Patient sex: F
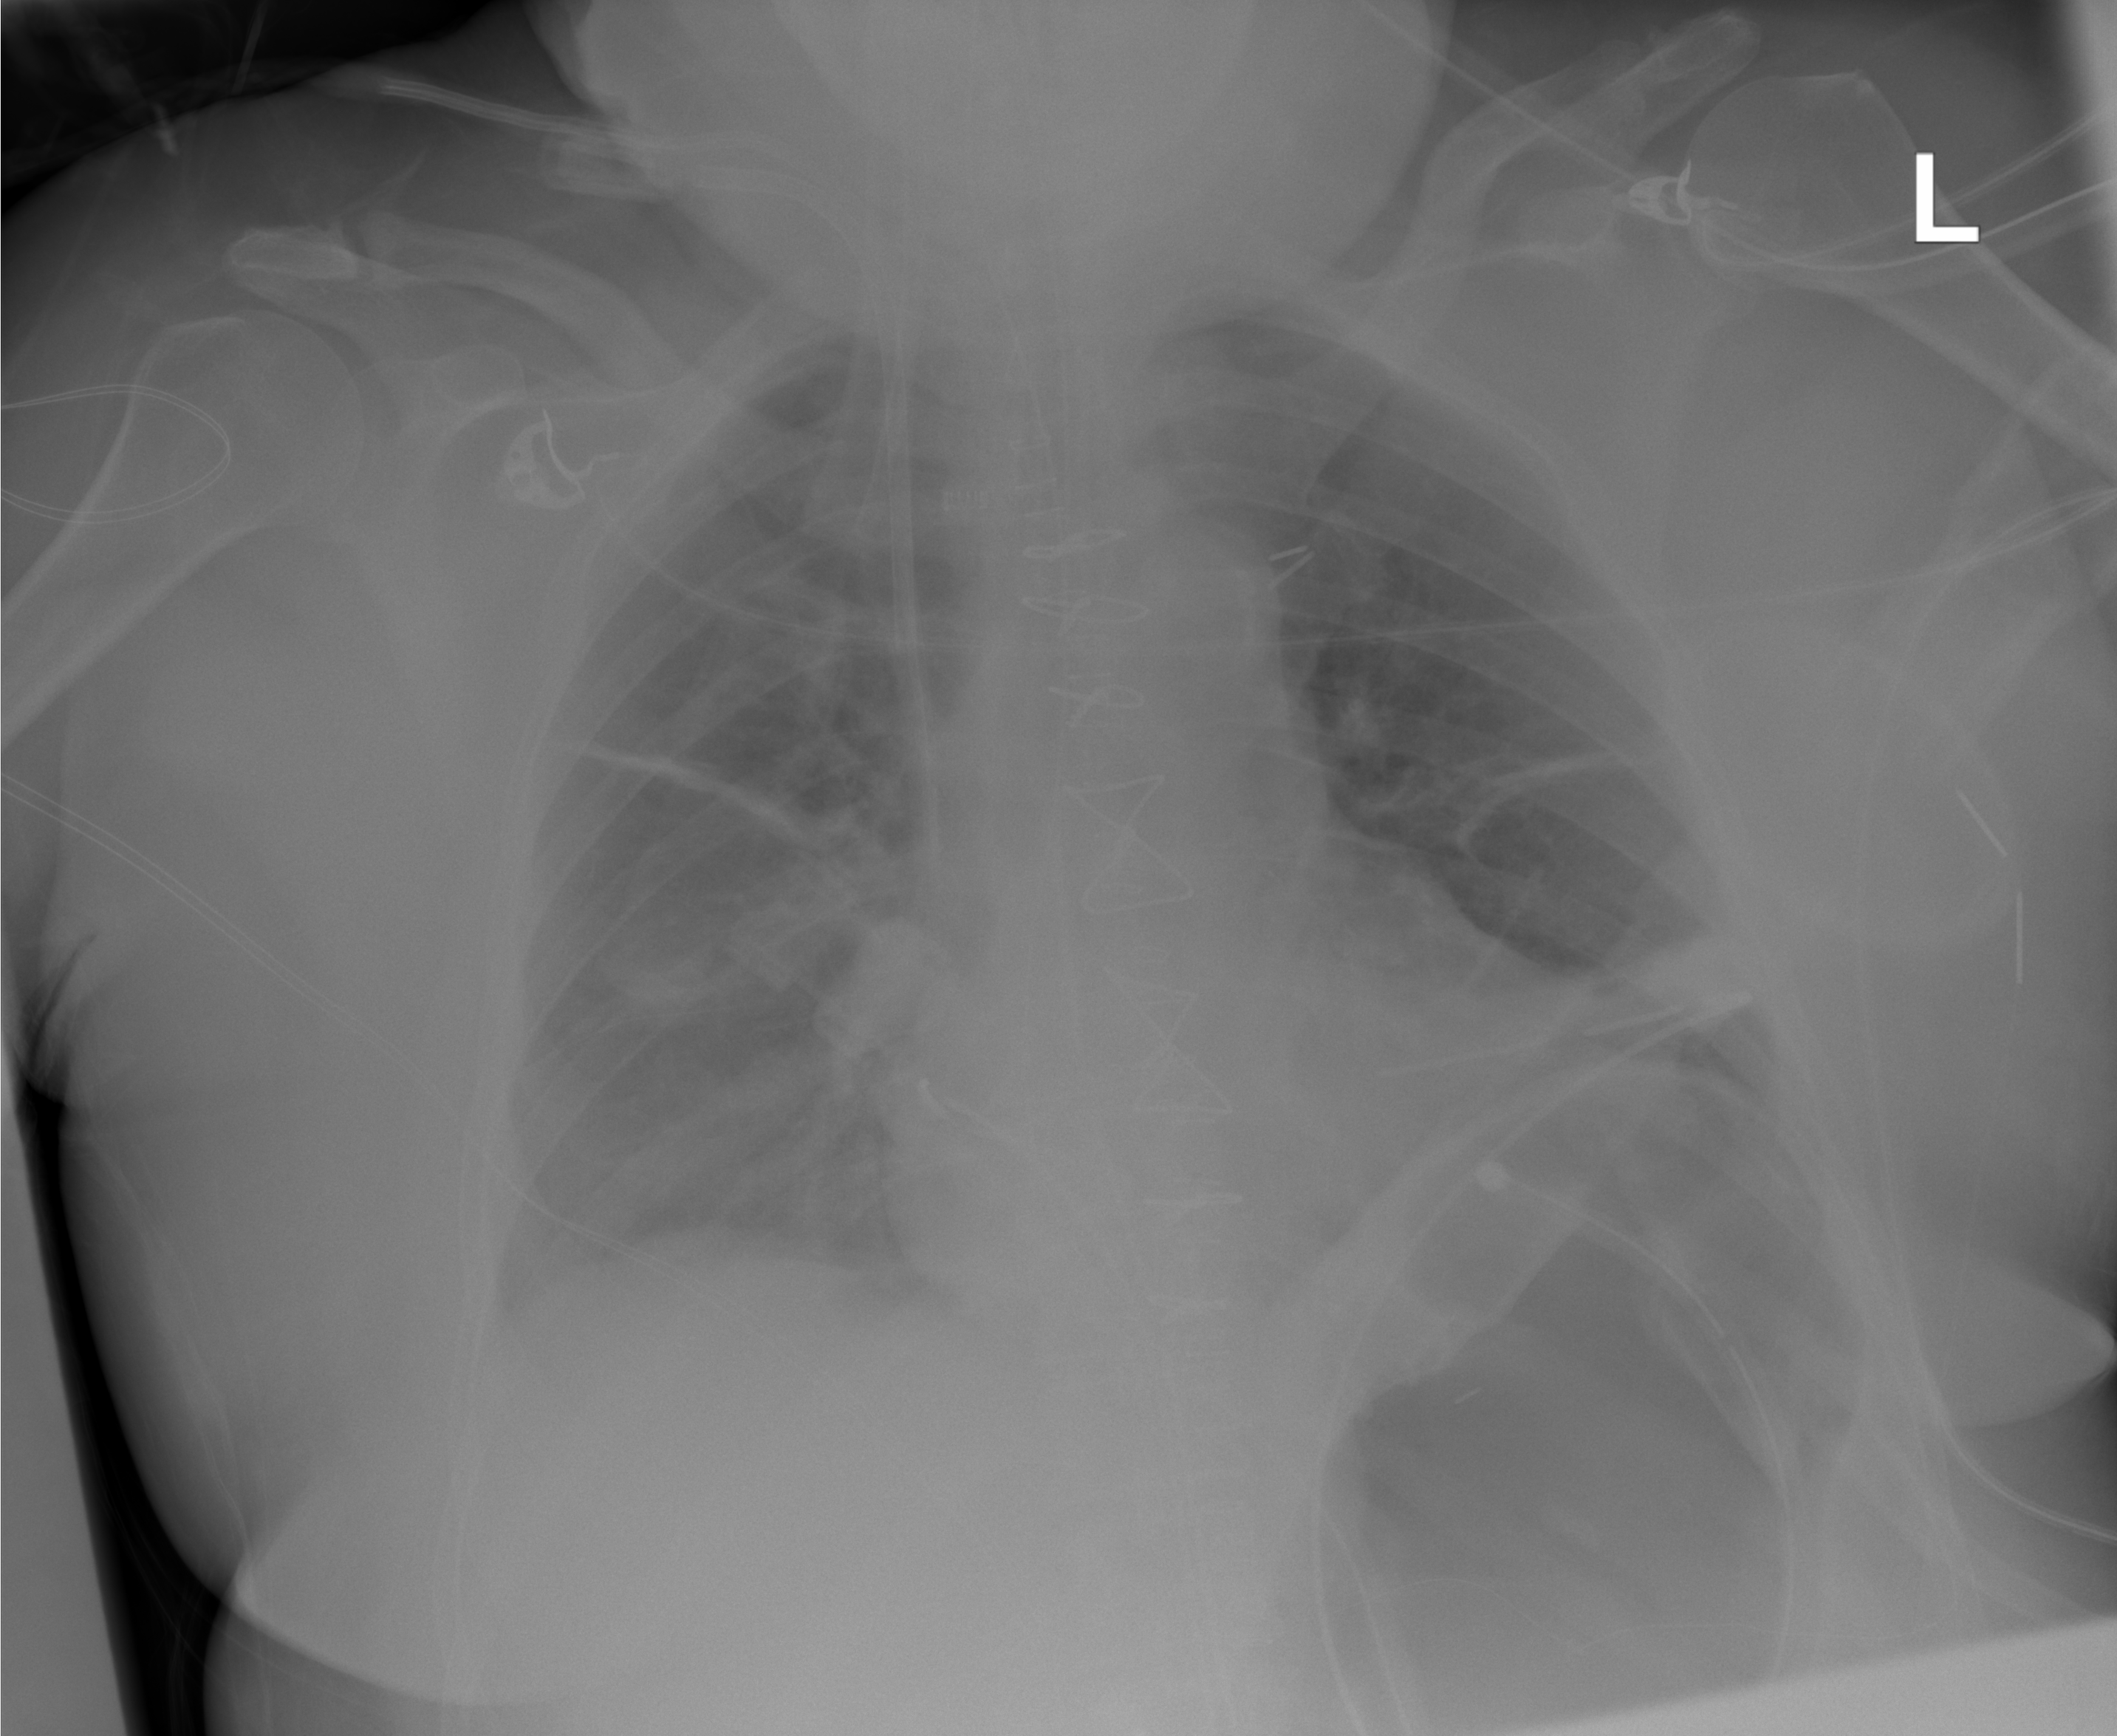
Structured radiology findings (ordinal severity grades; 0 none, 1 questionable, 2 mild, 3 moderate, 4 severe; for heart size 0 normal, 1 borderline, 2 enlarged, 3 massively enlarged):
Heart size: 0
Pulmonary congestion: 1
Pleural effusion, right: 2
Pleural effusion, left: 0
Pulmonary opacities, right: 0
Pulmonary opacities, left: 0
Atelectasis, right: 2
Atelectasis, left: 2